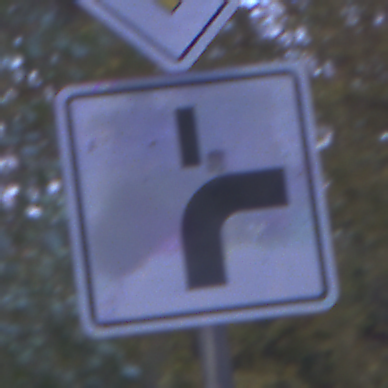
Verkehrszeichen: VerlaufVorfahrtsstrasse8
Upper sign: Vorfahrtsstrasse
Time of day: Night
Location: Outdoor (Suburban)
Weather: PartlyCloudy
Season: NotSpecified
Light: Artificial